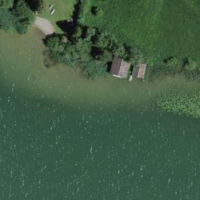
EUNIS habitat code: 14
Species observed at this site:
Rhamnus cathartica
Iris sibirica